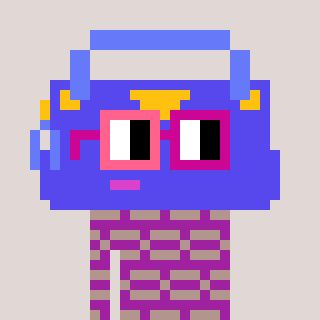
a pixel art character with square pink and red glasses, a bag-shaped head and a magenta-colored body on a warm background